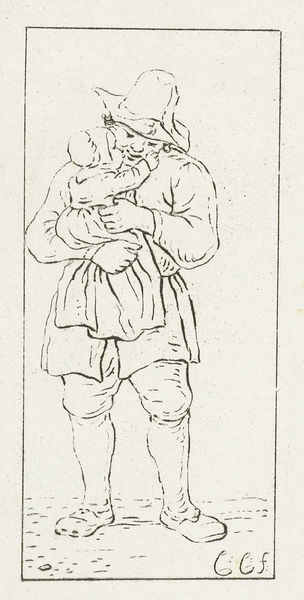
Titel: Vader met kind
Künstler: Christina Chalon
Standort: Amsterdam
Institution: Rijksmuseum
Schlagwörter: embrace, hat, kiss, arm, black, dress, face, nose, floor, hand, man, girl, head, sand, boy, child, eyes, suit, drawing, black and white, frame, bonnet, mouth, line, outline, sketch, boots, smile, happy, love, dirt, arms, family, ink, ground, signature, shoes, legs, figure, baby, carry, father, hold, standing, body, border, daughter, infant, holding, parent, linework, sweet, toddler, tender, comfort, lineart, care, ahnds, parental, ggf